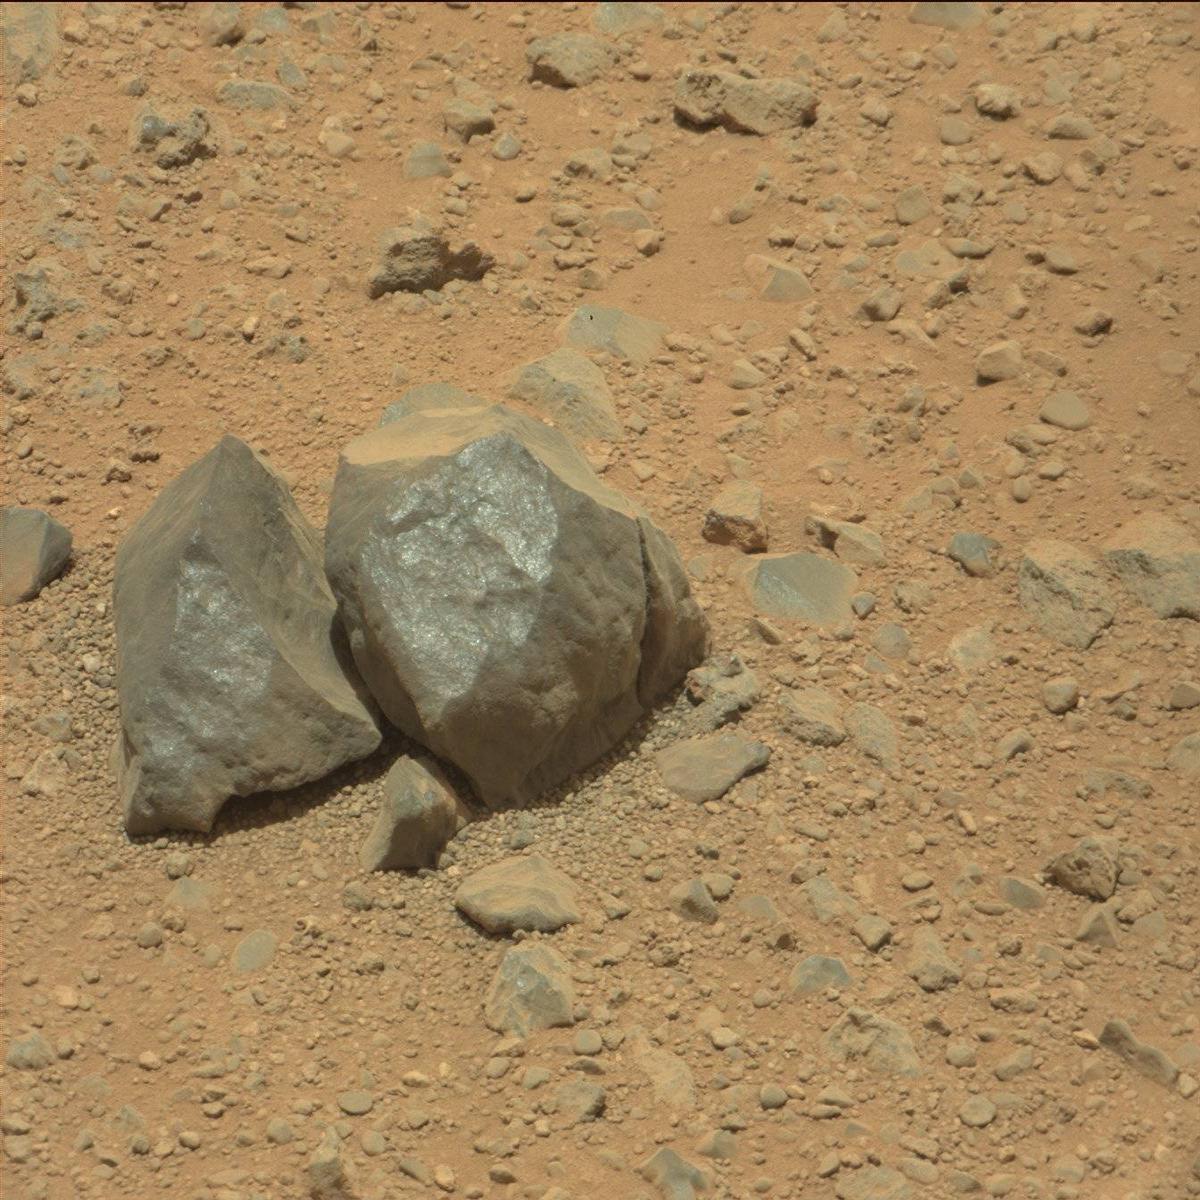
Terrain classes present: Bedrock, Rock, Sand / Soil